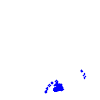
Particle: electron